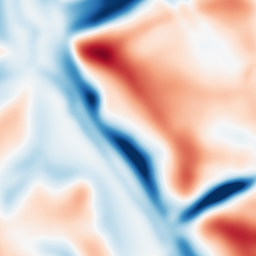
Category: multiscale
Decomposition family: dog
Decomposition parameters: sigma_low: 5
sigma_high: 20
Upsampling method: cubic_mitchell
Upsampling parameters: scale: 4
Upsampling scale: 4